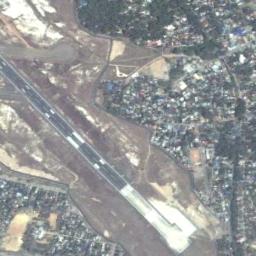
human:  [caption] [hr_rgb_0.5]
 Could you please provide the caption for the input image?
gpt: The runway is on the bare land next to some houses and trees .

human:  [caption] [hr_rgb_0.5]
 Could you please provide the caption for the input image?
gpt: There are many trees around the runway .

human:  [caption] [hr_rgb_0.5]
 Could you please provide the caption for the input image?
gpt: The runway is surrounded by lots of other buildings .

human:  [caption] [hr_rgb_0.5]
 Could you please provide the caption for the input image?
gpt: Runway on a brown open field in the middle of a residential area .

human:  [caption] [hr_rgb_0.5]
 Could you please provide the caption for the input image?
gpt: There are many buildings and some bare land beside the runway .